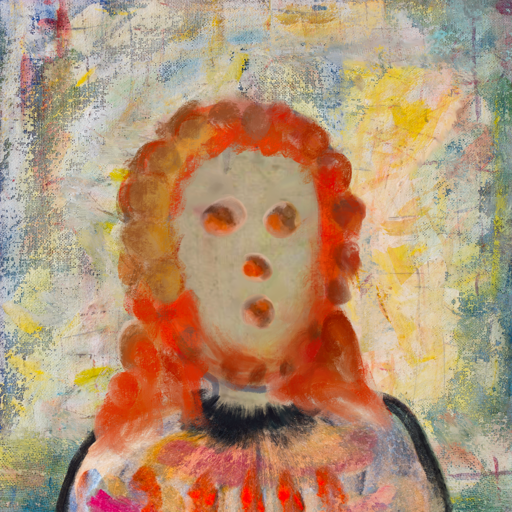
Background: Irani, Head And Neck Front: Hill_Girl, Face Front: Rupkatha, Bust: Childish, Hair Front: Rupkatha, Head Accessory: Blank, Second Necklace: Blank, Necklace: Blank, Baby: Blank